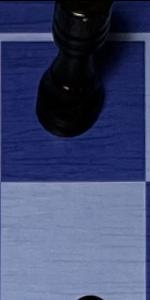
Label: Empty